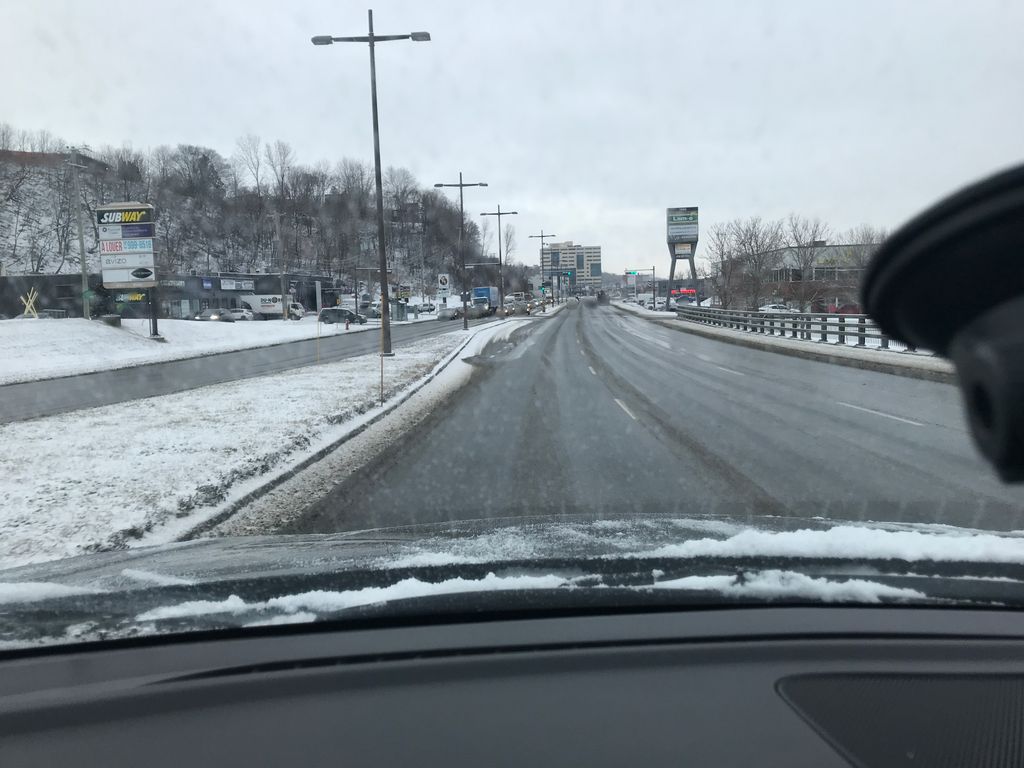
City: quebec_city